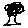
Label: tree